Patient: sex F, age 48
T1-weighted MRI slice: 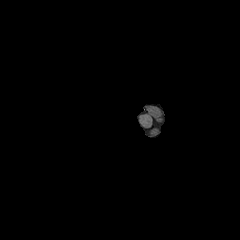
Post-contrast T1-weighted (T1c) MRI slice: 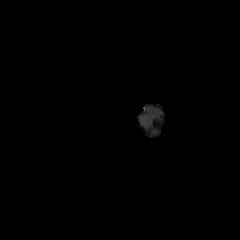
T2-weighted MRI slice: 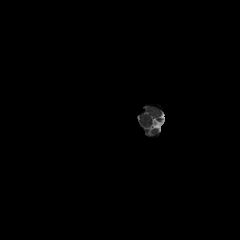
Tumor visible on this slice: no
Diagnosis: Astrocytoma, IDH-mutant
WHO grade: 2